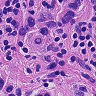
Metastatic tissue present: yes